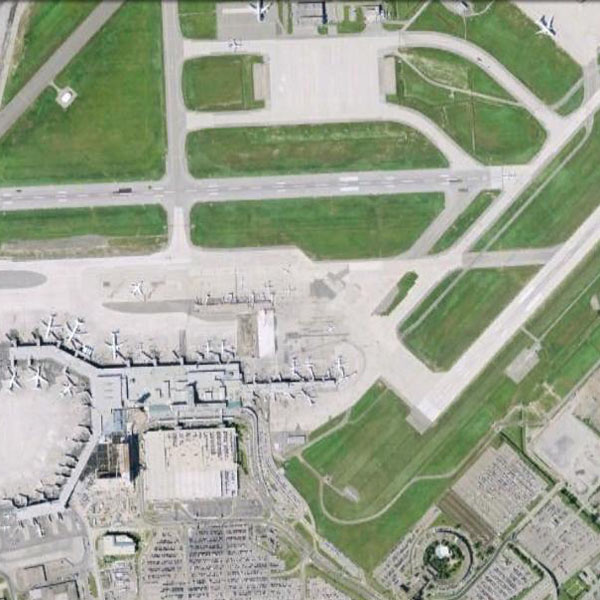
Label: Airport